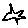
Label: star